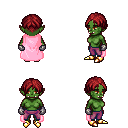
a pixel art fantasy rpg character, female body template, orc, green skin, pink cape, magenta pants, brunette parted hairstyle, metal gloves, gold boots, four views (front, back, left, right), 2x2 character sprite sheet, small pixel art, hard edges, no anti-aliasing